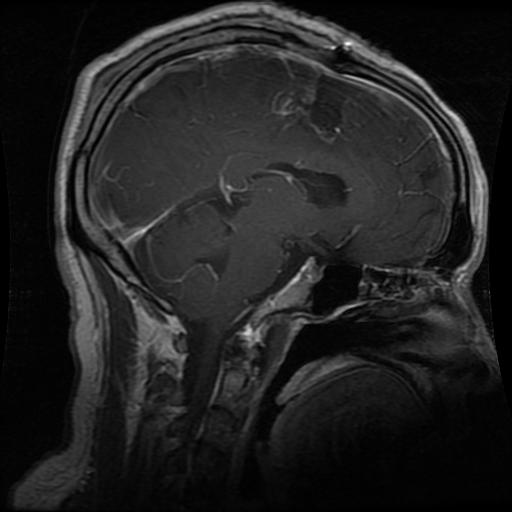
Label: glioma